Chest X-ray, AP view. Patient: 61 years old, sex M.
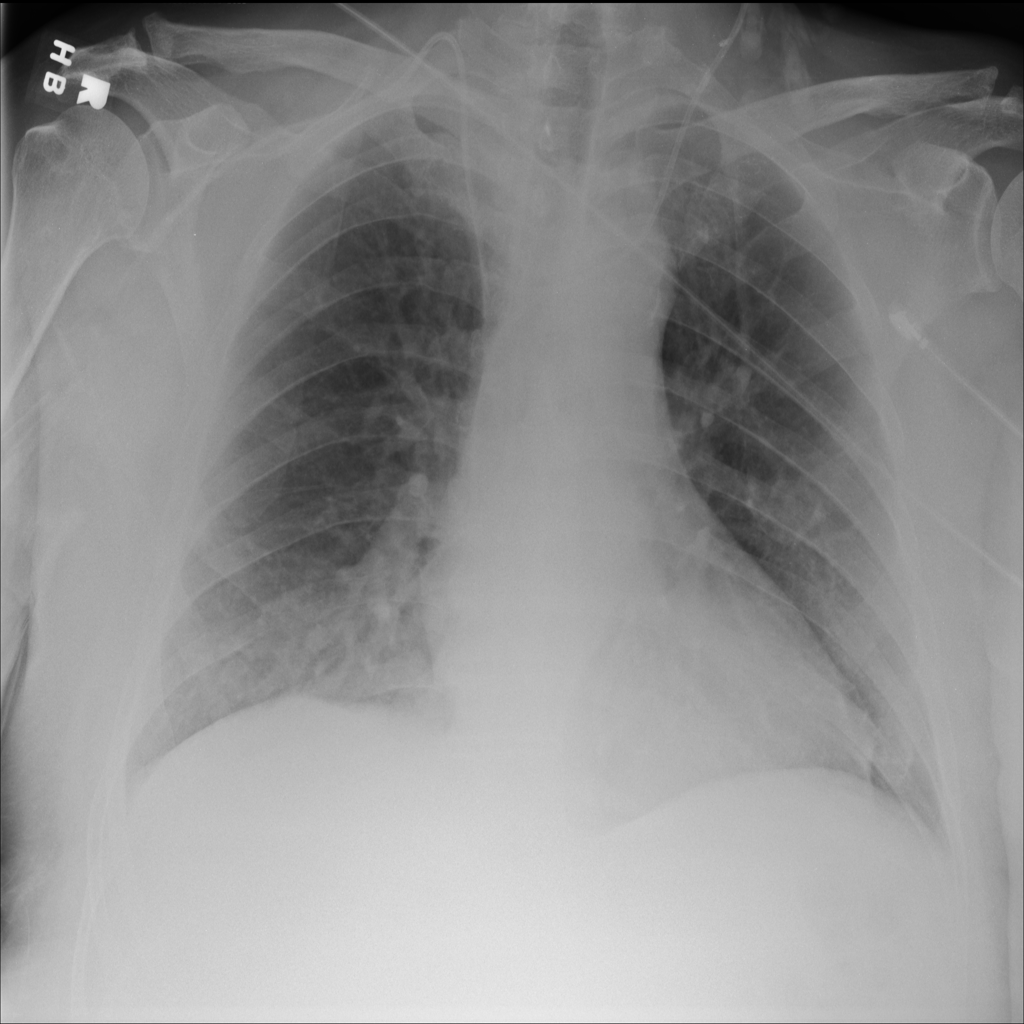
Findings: No Finding